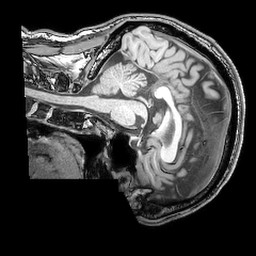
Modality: T1w
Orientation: sagittal
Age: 47
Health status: ill
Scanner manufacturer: philips
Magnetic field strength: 3 T
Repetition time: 0.007 s
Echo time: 0.003501 s